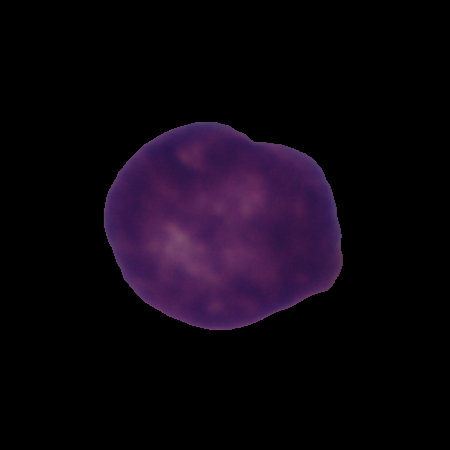
Label: cancer